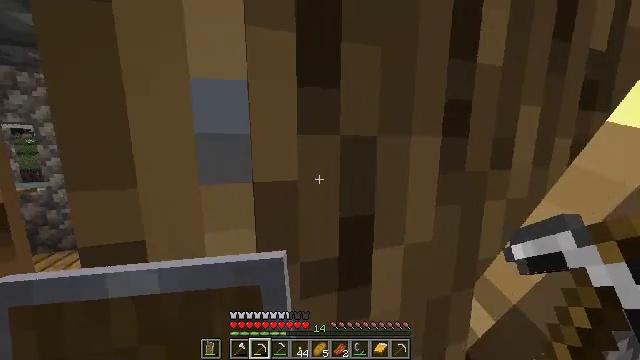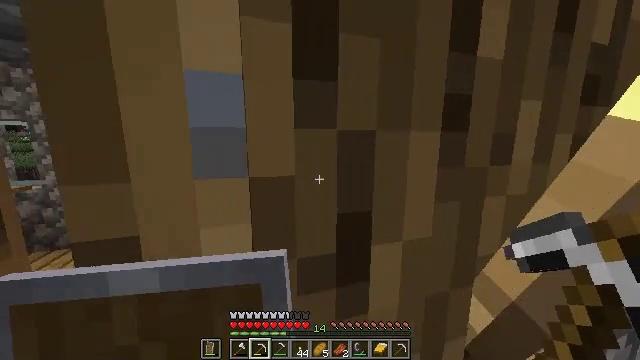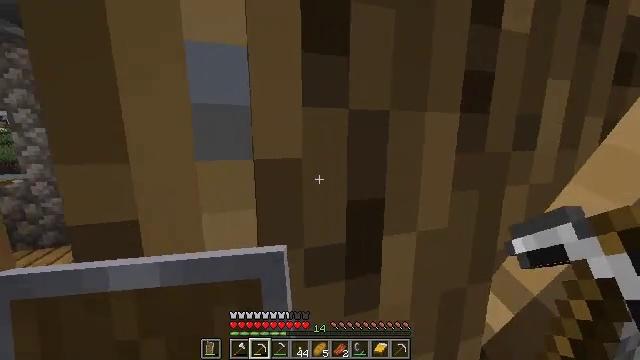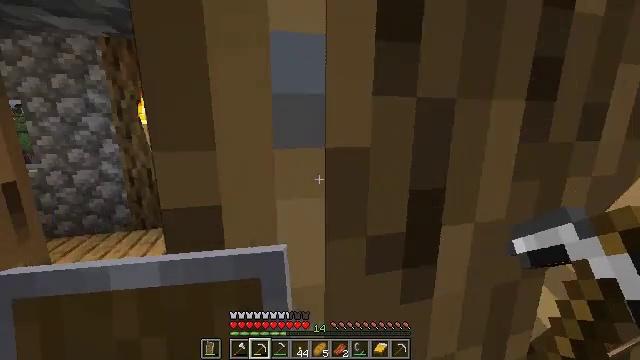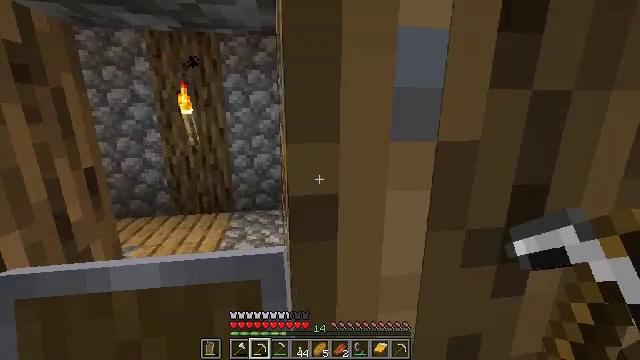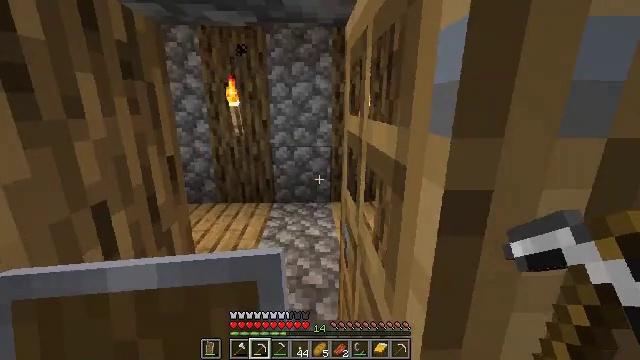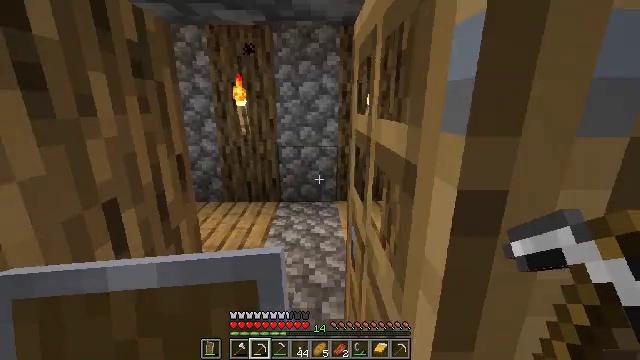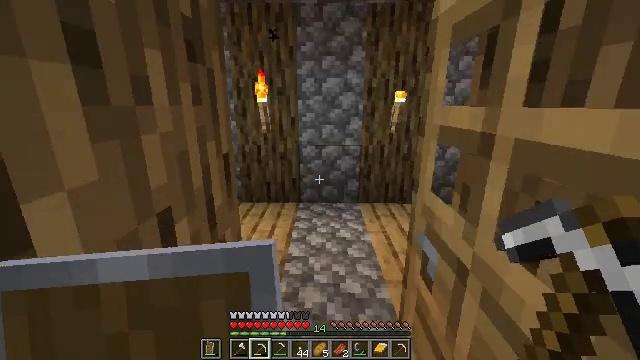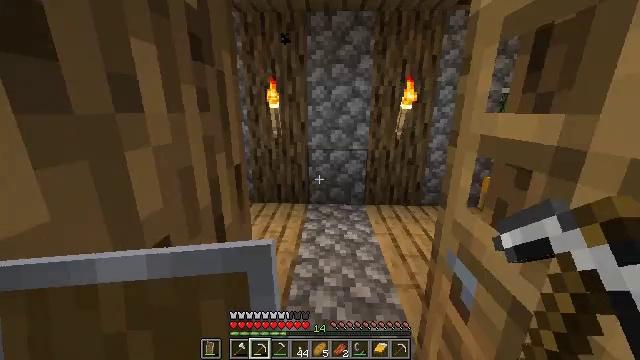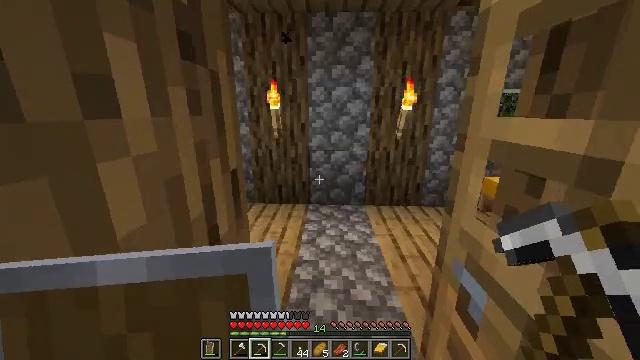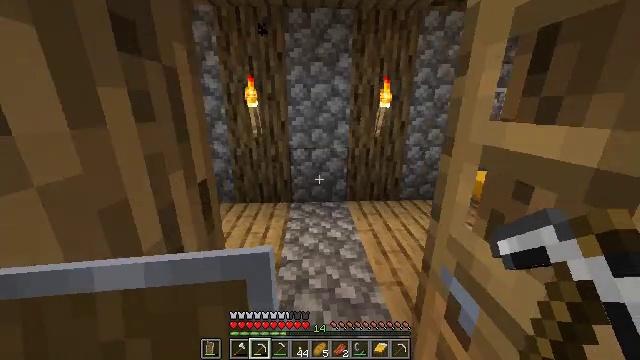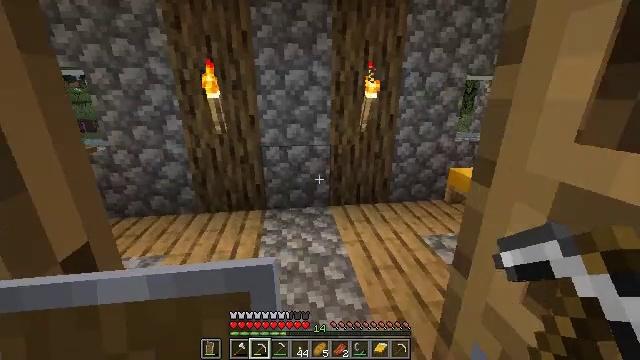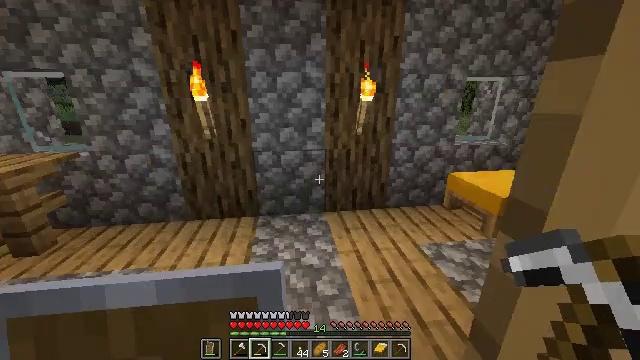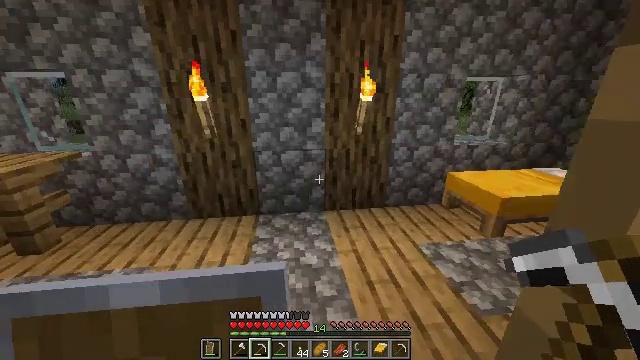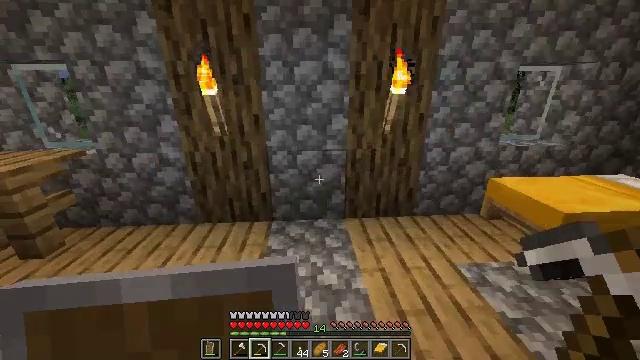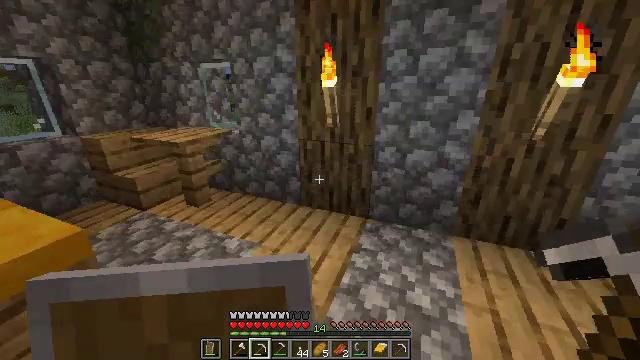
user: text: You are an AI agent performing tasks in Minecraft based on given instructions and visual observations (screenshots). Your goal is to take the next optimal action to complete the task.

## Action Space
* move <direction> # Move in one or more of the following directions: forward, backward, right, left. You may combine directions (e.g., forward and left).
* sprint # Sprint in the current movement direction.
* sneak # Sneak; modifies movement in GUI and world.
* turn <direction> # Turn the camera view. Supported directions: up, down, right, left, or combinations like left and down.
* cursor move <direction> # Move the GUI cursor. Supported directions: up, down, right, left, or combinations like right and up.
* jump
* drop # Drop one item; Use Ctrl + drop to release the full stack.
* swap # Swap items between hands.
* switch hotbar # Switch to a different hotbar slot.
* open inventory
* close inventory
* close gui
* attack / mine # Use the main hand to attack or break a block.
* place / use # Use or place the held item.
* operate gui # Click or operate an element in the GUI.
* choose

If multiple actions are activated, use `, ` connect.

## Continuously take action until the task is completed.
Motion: motion action
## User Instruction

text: Collect the yellow bed from its place.
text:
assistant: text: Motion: move forward and move left, sprint
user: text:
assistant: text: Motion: move forward and move left, sprint, turn down
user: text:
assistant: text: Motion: move forward and move left, sprint, turn left and down
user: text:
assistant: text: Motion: move forward and move left, sprint, turn left and down
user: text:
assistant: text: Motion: move forward and move left, sprint, turn left and down
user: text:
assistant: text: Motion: move forward and move left, sprint, turn left
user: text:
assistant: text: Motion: move forward and move left, sprint, turn left
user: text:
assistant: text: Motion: move forward and move left, sprint, turn left
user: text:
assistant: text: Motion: move forward and move left, sprint
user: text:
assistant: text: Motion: move forward, sprint, turn right and down
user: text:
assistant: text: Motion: move forward and move right, sprint, turn right and down
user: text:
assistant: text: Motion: move forward and move right, sprint
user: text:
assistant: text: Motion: move forward, sprint
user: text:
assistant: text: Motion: move forward, sprint, turn left
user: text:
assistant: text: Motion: move forward and move right, sprint, turn left and down
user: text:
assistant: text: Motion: move forward and move right, sprint, turn left and down
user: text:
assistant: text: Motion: move forward and move right, sprint, turn left and down
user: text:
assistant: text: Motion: move forward and move right, sprint
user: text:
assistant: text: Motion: turn right
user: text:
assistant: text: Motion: turn right
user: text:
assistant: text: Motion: turn right and down
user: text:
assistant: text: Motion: turn right
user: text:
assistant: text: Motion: turn right
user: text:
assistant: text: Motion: turn right and up, attack / mine
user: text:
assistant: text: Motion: move forward, turn right and up, attack / mine
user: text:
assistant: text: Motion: move forward, turn right, attack / mine
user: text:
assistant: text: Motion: move forward, turn right, attack / mine
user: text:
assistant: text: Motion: move forward, turn left, attack / mine
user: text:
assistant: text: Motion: attack / mine
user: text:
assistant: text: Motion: attack / mine